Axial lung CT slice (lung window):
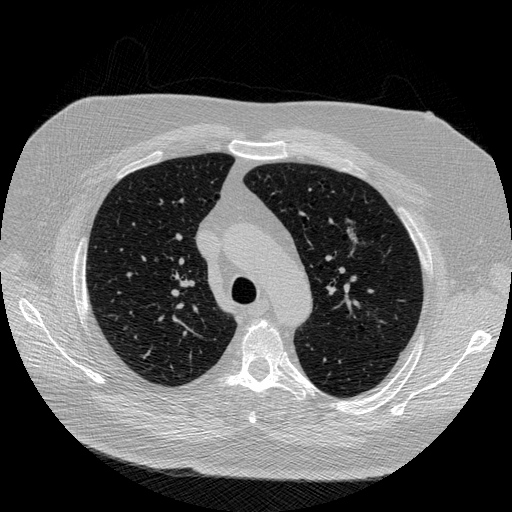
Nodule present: yes
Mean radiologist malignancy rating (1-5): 5